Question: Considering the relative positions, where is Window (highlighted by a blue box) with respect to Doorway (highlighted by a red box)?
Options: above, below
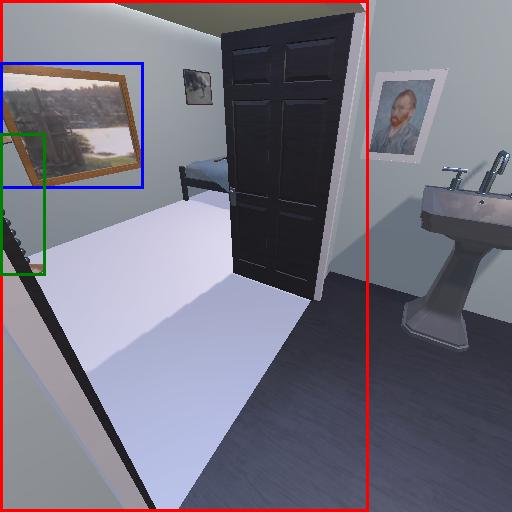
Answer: above